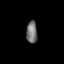
Tissue: prostate
Cell type: T cells
Senescence score: 0.7712
Nuclear area (px): 235
Mean DAPI intensity: 115.034